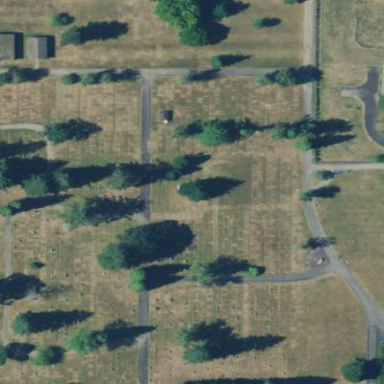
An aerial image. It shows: Cemetery.